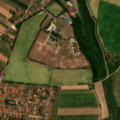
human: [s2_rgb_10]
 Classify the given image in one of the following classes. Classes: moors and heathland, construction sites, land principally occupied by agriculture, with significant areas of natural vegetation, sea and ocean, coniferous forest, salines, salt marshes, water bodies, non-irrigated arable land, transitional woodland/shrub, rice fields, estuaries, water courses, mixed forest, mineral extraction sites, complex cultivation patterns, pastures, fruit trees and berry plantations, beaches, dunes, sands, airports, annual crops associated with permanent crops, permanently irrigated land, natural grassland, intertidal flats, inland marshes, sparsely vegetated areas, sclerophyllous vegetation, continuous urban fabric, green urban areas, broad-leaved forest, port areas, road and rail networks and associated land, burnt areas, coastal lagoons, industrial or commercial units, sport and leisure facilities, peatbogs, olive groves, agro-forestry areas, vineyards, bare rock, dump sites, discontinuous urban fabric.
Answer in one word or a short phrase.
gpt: discontinuous urban fabric, industrial or commercial units, non-irrigated arable land, complex cultivation patterns, broad-leaved forest